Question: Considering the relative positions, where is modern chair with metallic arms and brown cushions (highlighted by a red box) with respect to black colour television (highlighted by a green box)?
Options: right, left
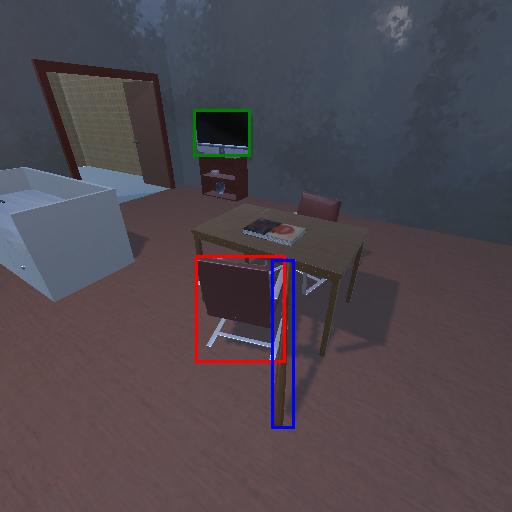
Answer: right